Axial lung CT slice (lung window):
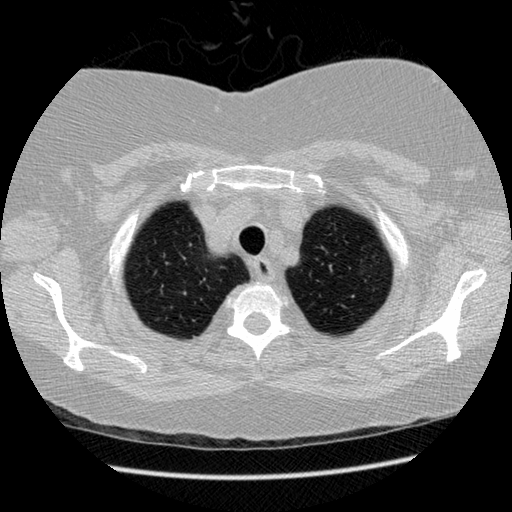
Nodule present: no